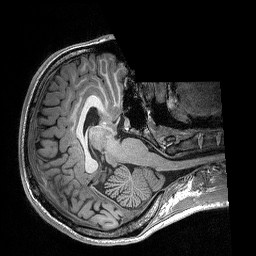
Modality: T1w
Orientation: axial
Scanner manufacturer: siemens
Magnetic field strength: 3 T